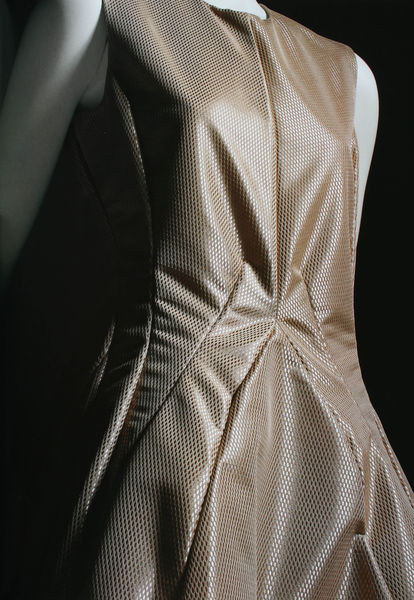
Titel: Kleid
Künstler: Jil Sander
Standort: Kyoto (Japan)
Institution: Kyoto Costume Institute
Schlagwörter: ausschnitt, brust, busen, damen, frau, hell, kariert, kleid, weiss, rose, beige, mode, muster, falten, kragen, ärmel, kostüm, stoff, rosa, seide, japan, modell, farbe, steif, detail, streng, glanz, gerade, glänzend, glatt, naht, fallen, abendkleid, foto, fotografie, schulterfrei, schnitt, puppe, vorderseite, ecken, struktur, strenge, facetten, nähte, ärmellos, verzogen, abnäher, reißverschluss, schnittmuster, lurex, reisverschluss, scgnitt